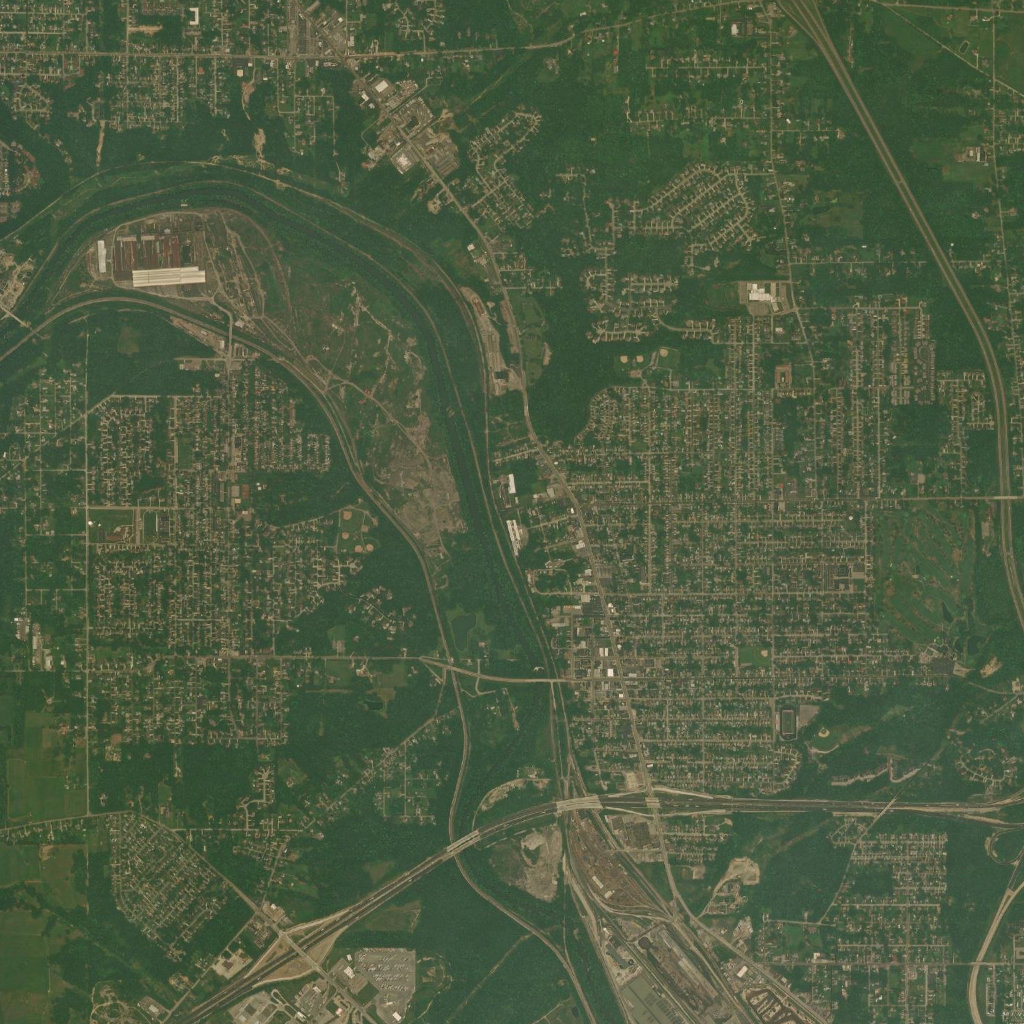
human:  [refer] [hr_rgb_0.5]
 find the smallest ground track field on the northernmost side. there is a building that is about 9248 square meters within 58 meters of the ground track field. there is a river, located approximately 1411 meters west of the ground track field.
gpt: <box>[[70, 27, 72, 30, 0]]</box>